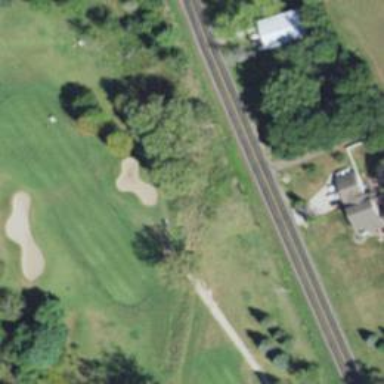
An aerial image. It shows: Path used for both walking and golf.